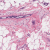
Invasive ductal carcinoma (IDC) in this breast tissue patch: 0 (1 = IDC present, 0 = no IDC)